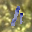
Label: 1